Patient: sex M, age 60
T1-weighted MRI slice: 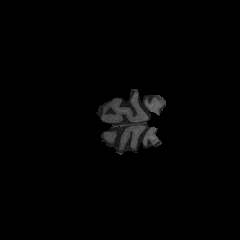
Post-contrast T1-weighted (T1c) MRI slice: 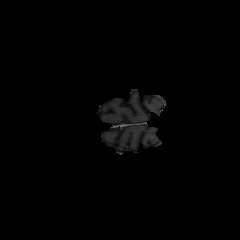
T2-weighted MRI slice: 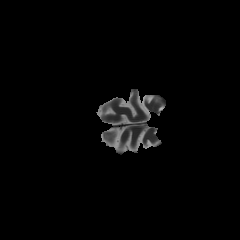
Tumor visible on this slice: no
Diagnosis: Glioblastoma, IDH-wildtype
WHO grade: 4